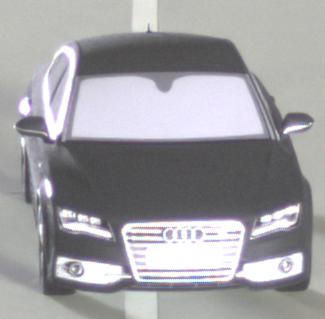
Make: Audi
Model: S7 Sportback cod
Detailed model: S7 (4G) Sportback
Model produced from: 2012/06
Model produced until: 2014/05
Doors: 5
Color: black
Road condition: dry road
Daytime: midday
Contrast: medium contrast